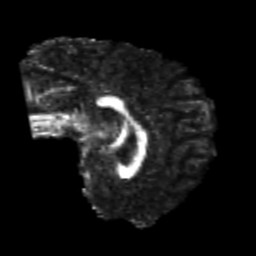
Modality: FA
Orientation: sagittal
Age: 25
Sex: male
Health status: healthy
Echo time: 0.074 s